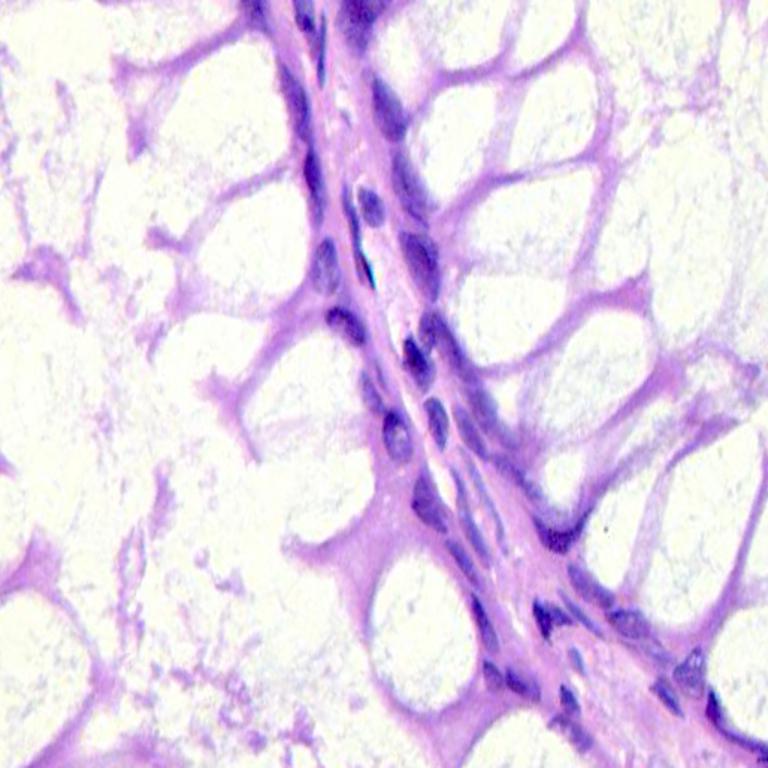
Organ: colon
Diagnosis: benign